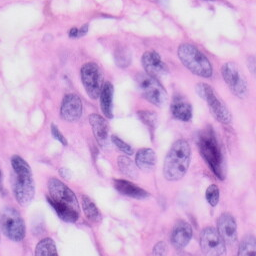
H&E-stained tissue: Skin